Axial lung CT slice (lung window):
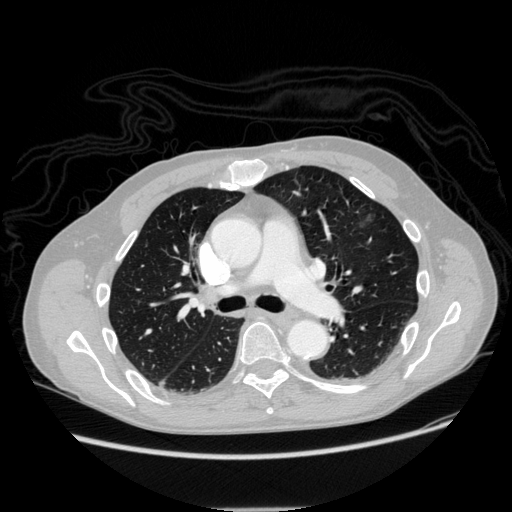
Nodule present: yes
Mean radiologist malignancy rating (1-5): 2